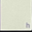
Piece: xx